Interaction volume radius: 10 \u00c5
Interaction volume height: 20 \u00c5
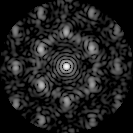
Disorder parameter: 0.519